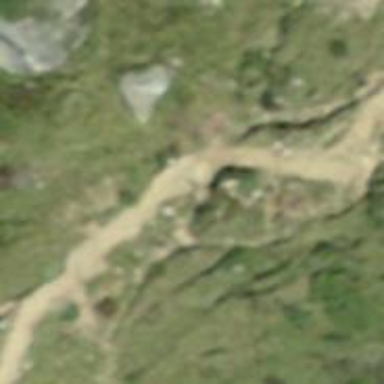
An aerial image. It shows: Rocky path.